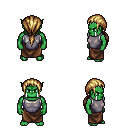
a pixel art fantasy rpg character, male body template, orc, green skin, steel chest armor, robe skirt, blonde ponytail hairstyle, four views (front, back, left, right), 2x2 character sprite sheet, small pixel art, hard edges, no anti-aliasing